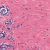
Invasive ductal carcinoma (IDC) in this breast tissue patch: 0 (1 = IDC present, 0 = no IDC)